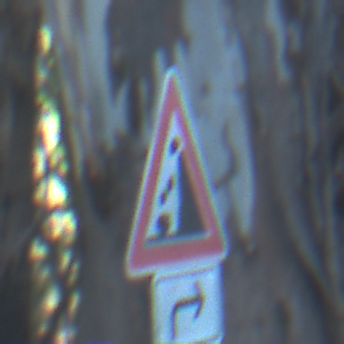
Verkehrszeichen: SteinschlagRechts
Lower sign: RichtungsangabeDurchPfeile5
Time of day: MorningAfternoon
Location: Outdoor (Nature)
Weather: Clear
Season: NotSpecified
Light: Natural